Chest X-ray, PA view. Patient: 64 years old, sex F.
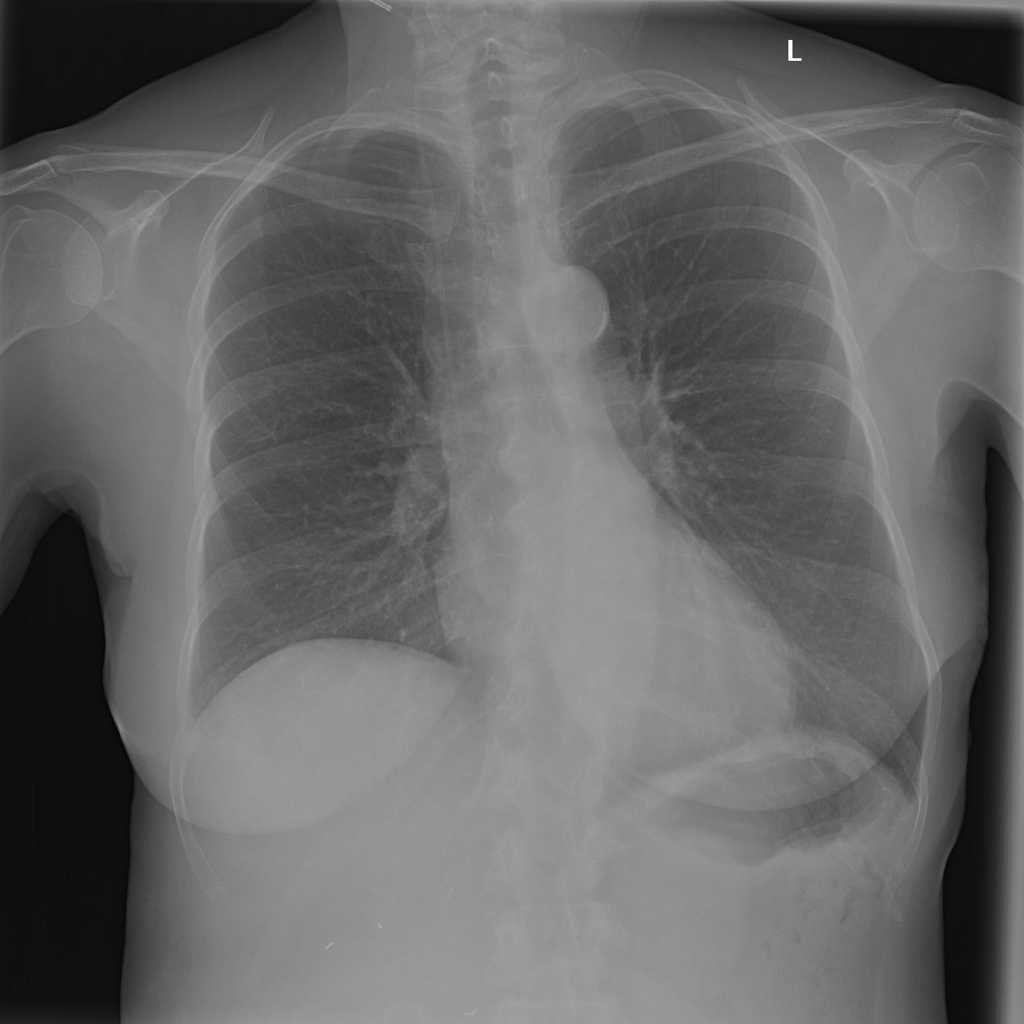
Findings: No Finding